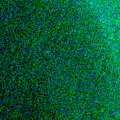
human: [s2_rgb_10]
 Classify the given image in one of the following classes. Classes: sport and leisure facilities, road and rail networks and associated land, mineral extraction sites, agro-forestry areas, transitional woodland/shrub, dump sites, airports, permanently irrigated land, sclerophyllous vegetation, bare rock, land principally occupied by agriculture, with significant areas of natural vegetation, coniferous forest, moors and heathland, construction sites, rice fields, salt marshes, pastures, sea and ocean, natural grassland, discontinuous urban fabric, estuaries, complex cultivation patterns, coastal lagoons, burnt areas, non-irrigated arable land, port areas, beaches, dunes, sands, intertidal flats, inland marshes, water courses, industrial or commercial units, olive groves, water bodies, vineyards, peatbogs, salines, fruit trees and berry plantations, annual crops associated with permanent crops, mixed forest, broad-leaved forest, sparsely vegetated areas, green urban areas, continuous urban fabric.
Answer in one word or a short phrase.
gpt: sea and ocean